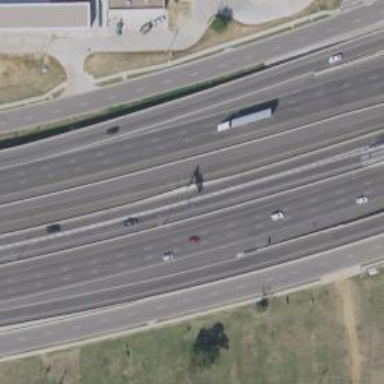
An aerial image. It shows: Motorway.